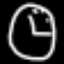
Label: clock